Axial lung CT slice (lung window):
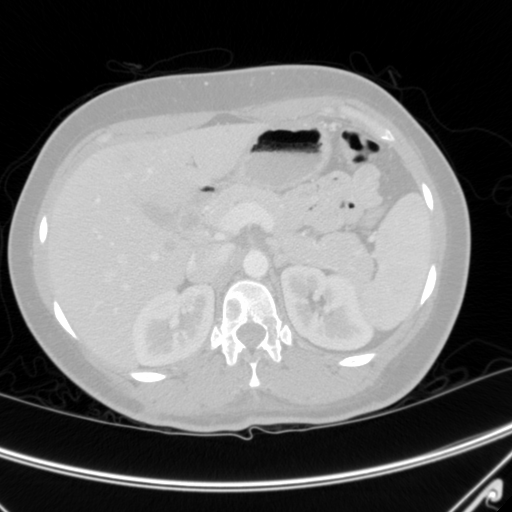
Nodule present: no